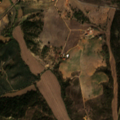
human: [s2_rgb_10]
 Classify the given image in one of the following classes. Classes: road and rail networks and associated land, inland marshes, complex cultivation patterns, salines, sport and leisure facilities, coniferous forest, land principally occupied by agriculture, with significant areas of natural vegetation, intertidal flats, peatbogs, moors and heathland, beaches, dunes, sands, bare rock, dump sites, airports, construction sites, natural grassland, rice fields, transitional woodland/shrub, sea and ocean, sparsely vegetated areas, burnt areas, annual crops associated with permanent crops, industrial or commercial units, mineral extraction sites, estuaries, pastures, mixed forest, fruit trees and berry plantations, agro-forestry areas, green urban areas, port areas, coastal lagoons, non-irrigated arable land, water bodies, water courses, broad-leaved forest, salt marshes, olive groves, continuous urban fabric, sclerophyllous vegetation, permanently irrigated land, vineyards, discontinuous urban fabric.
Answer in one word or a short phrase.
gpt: permanently irrigated land, pastures, complex cultivation patterns, broad-leaved forest, transitional woodland/shrub